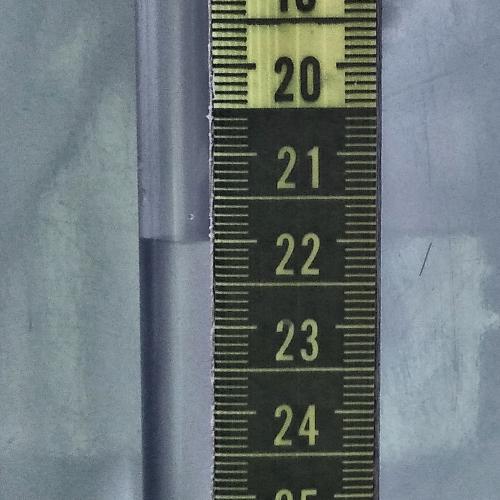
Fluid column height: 22.0 cm